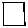
Label: square